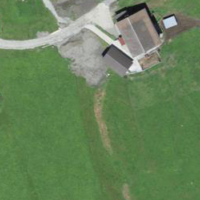
EUNIS habitat code: 24
Species observed at this site:
Vanessa atalanta